Question: When the user click on restore down i want to go back to maximize. If is posible, is there any way to disable the restore down button or to return to maximize mode in UWP?

I try to use:
'''
ApplicationView.GetForCurrentView().TryResizeView(ApplicationView.PreferredLaunchViewSize)
'''
but it does not work(the size seems to be bigger than).
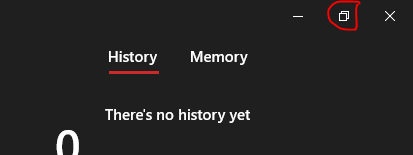
Answer: > When the user click on restore down i want to go back to maximize. If is posible, is there any way to disable the restore down button or to return to maximize mode in UWP?
The 'CoreWindow.SizeChanged' event will be invoked, when you click on restore down button. And you could execute 'TryEnterFullScreenMode' method to maximize the app view if the current View is not 'FullScreen' mode.
'''
public MainPage()
{
this.InitializeComponent();
Window.Current.CoreWindow.SizeChanged += CoreWindow_SizeChanged;
}
private void CoreWindow_SizeChanged(Windows.UI.Core.CoreWindow sender, Windows.UI.Core.WindowSizeChangedEventArgs args)
{
var appView = Windows.UI.ViewManagement.ApplicationView.GetForCurrentView();
if (!appView.IsFullScreen)
{
appView.TryEnterFullScreenMode();
}
args.Handled = true;
}
'''
Note: The app view will blink, because the 'TryEnterFullScreenMode' method gets executed after view size gets changed and the view will be resized quickly.